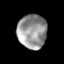
Tissue: lung
Cell type: T cells
Senescence score: 0.2011
Nuclear area (px): 972
Mean DAPI intensity: 149.299